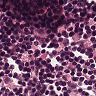
Metastatic tissue present: no